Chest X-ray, PA view. Patient: 52 years old, sex M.
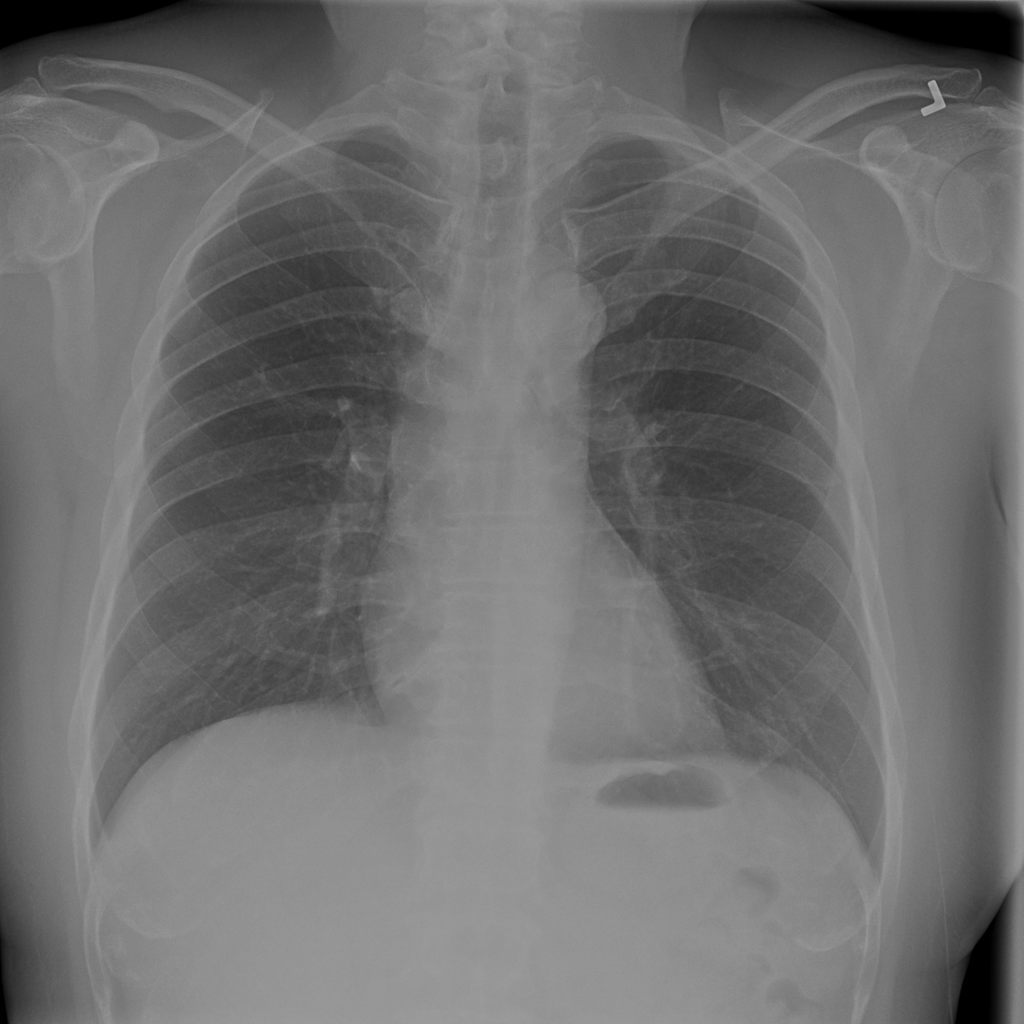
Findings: No Finding